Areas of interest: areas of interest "Business office"
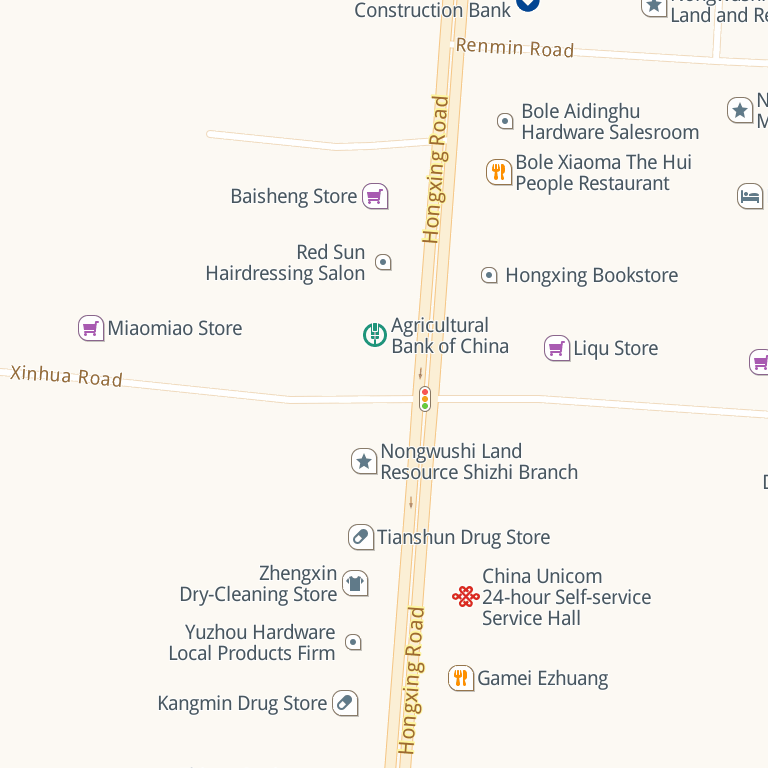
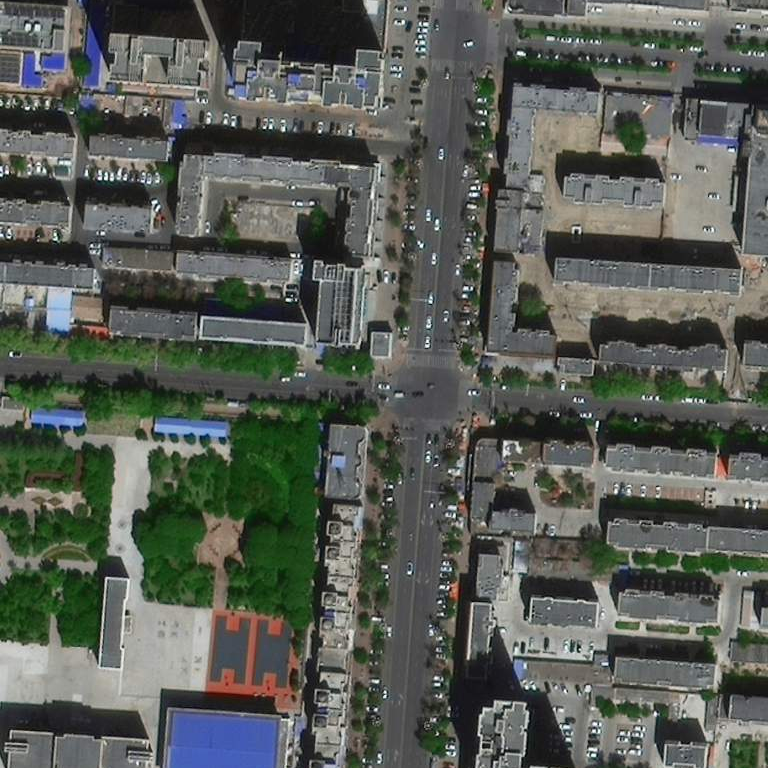